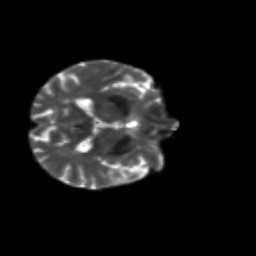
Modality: T2w
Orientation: axial
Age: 58
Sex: male
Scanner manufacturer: siemens
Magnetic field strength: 3 T
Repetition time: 4.71 s
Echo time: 0.0906 s